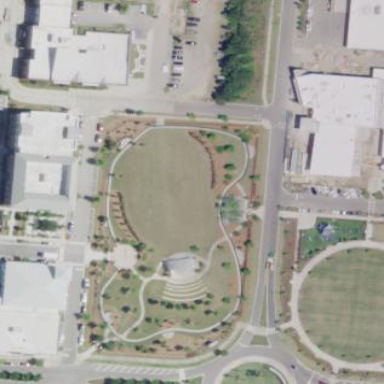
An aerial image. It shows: Park designated for leisure and recreation.